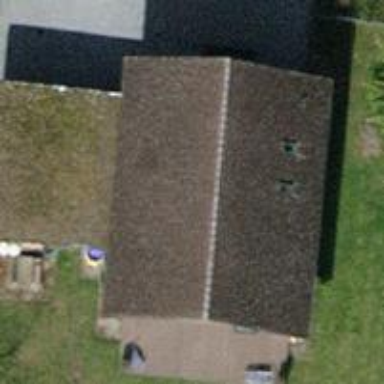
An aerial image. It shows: Detached building with gabled roof.